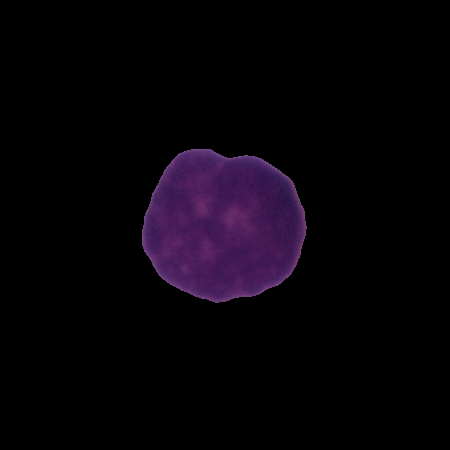
Label: cancer